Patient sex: F
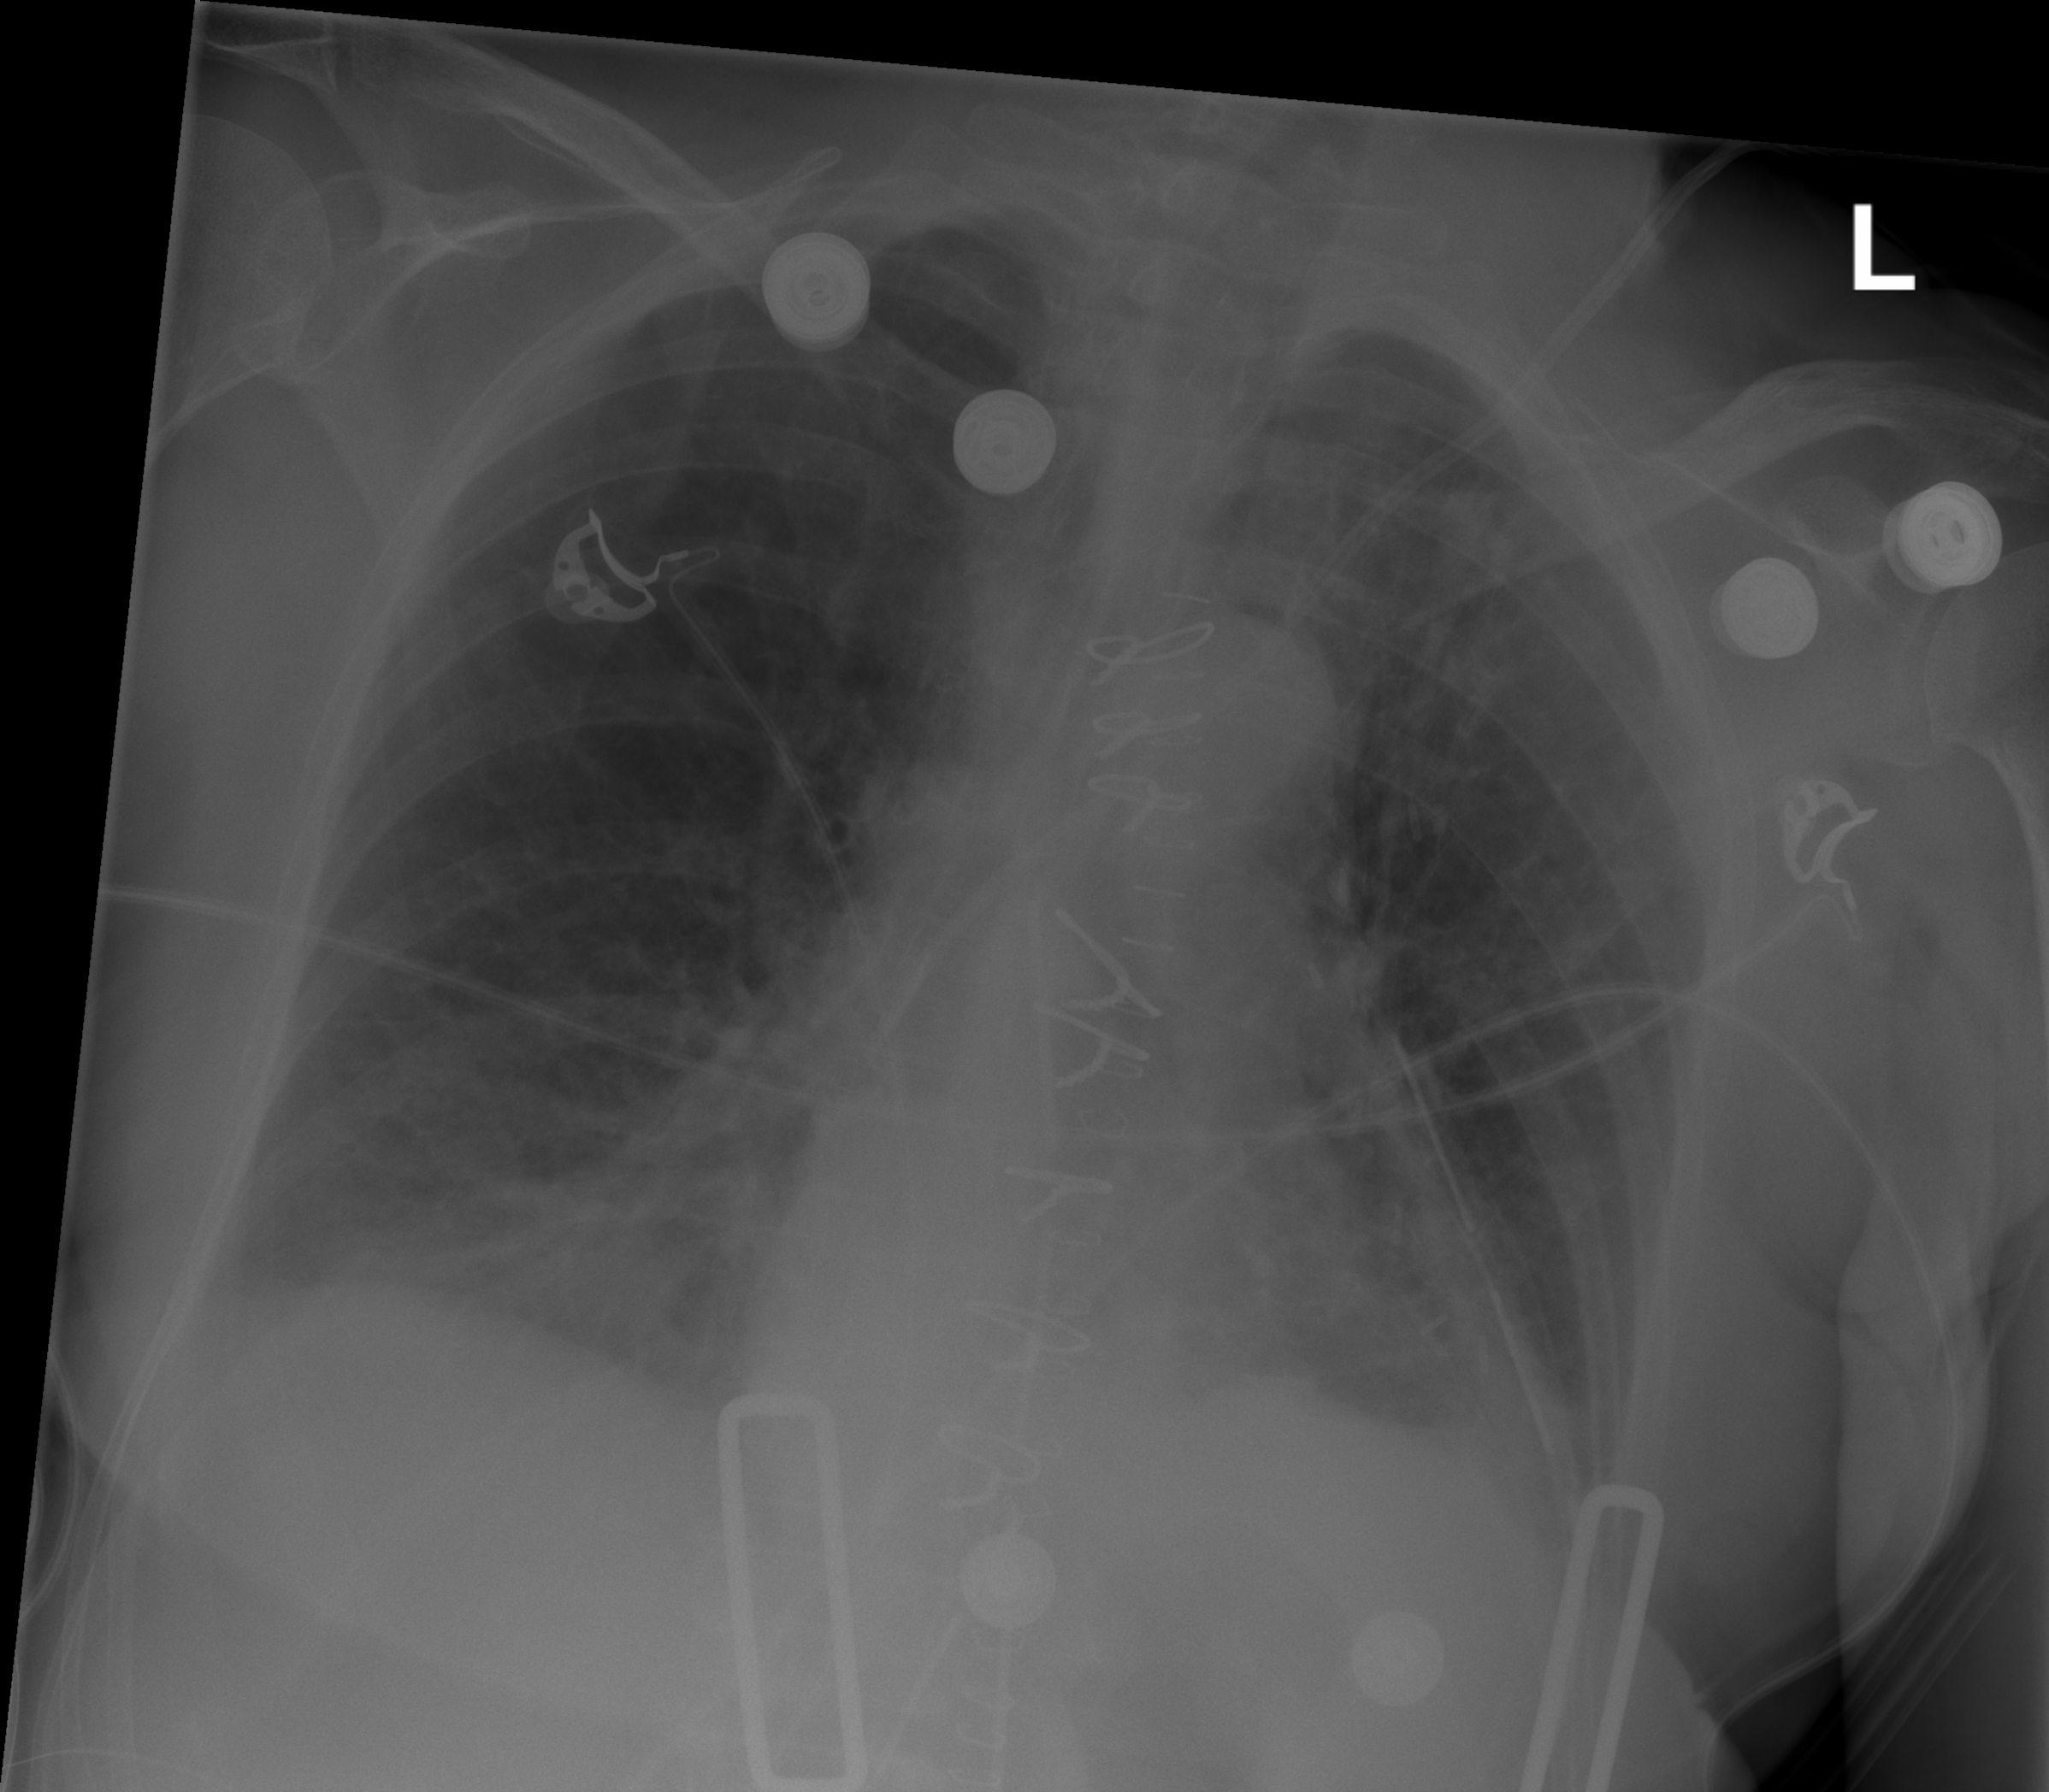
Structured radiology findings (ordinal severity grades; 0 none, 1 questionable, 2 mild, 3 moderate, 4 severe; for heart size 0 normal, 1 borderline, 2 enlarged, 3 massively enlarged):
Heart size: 1
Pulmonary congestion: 2
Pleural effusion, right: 2
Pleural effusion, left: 1
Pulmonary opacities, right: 1
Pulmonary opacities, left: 1
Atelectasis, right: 2
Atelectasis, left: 2